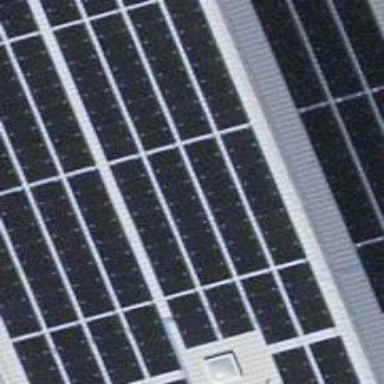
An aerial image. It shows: Solar power generator with photovoltaic panels.